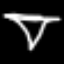
Label: diamond